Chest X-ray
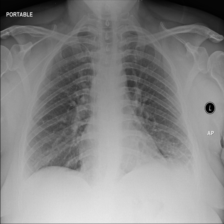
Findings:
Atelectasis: negative
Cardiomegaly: negative
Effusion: negative
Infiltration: negative
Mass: negative
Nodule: negative
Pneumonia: negative
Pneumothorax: negative
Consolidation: negative
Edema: negative
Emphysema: negative
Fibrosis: negative
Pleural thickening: negative
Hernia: negative